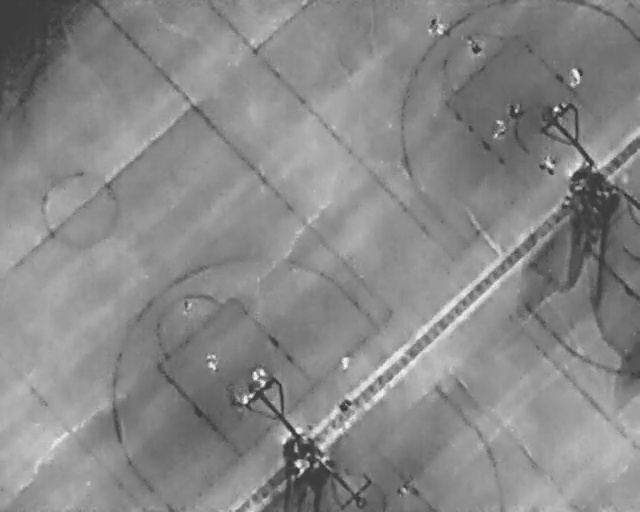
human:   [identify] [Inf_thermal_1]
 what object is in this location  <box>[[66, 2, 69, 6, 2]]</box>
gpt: <ref>1 large person at the top</ref>

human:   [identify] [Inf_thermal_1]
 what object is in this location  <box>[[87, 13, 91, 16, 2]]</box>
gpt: <ref>1 large person at the top right</ref>

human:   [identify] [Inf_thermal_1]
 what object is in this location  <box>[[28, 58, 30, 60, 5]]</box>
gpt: <ref>1 medium person at the left</ref>

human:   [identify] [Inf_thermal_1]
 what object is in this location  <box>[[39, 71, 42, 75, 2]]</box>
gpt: <ref>1 large person at the bottom</ref>

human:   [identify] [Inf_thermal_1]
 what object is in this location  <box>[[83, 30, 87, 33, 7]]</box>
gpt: <ref>1 large person at the right</ref>